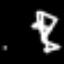
Label: leaf